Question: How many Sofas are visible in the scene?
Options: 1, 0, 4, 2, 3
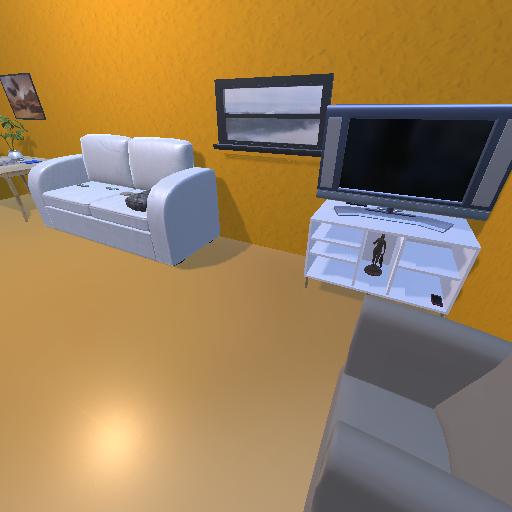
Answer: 1